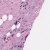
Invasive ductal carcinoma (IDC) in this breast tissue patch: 1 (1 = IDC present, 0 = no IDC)